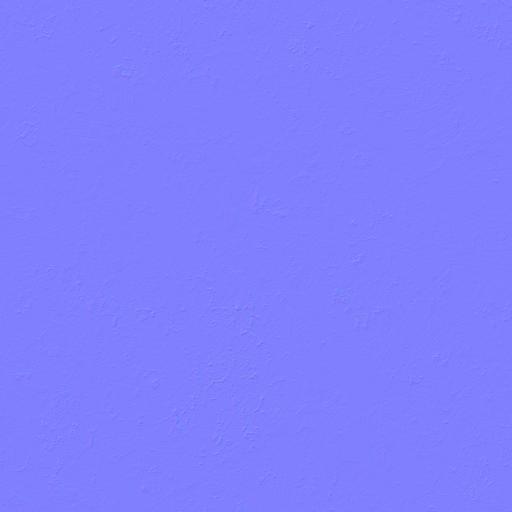
antique clean floor stone terrazzo white